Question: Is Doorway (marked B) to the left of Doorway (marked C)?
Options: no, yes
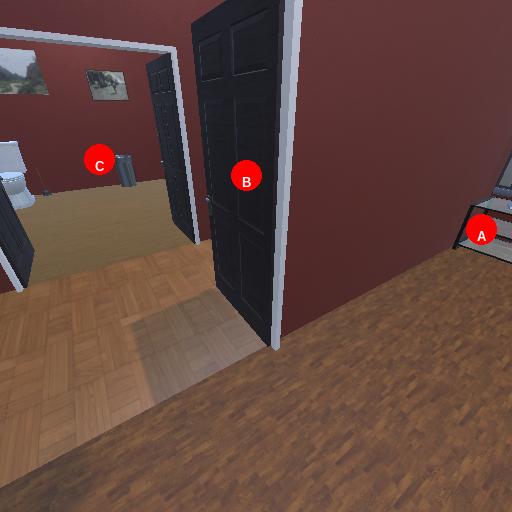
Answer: no